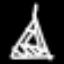
Label: The Eiffel Tower